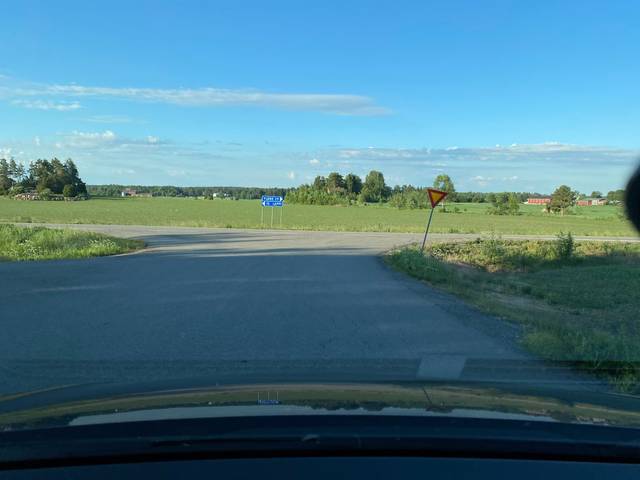
Region: Finland
Coordinates: 61.003, 21.988